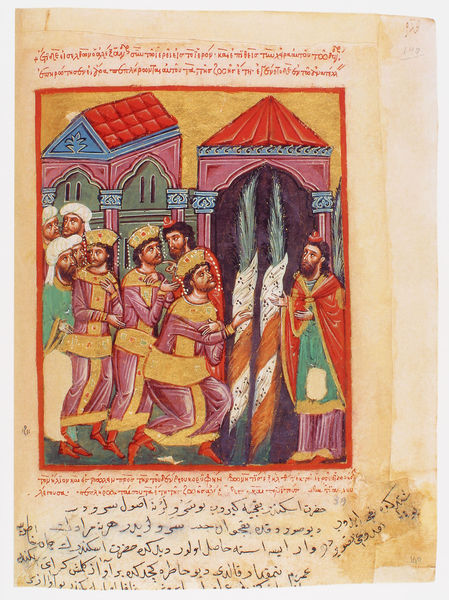
Titel: Der griechische Alexanderroman
Institution: Venedig, Hellenic Institute Codex Gr. 5
Schlagwörter: blau, gelb, menschen, stadt, bunt, hut, hüte, männer, säulen, dach, haus, rot, malerei, architektur, häuser, gewand, gold, mantel, gewänder, kopfbedeckung, schrift, papier, dächer, figuren, könig, schriftzeichen, tor, arkade, buch, orient, illustration, buchstaben, buchseite, flecken, arabisch, mittelalter, religiös, palmen, könige, zeilen, kirchlich, turban, ikone, notiz, satteldach, notizen, buchmalerei, arabis